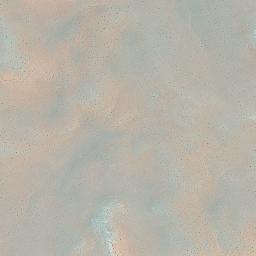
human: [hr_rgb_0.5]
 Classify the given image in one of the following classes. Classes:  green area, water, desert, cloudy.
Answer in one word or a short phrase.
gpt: desert